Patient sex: F
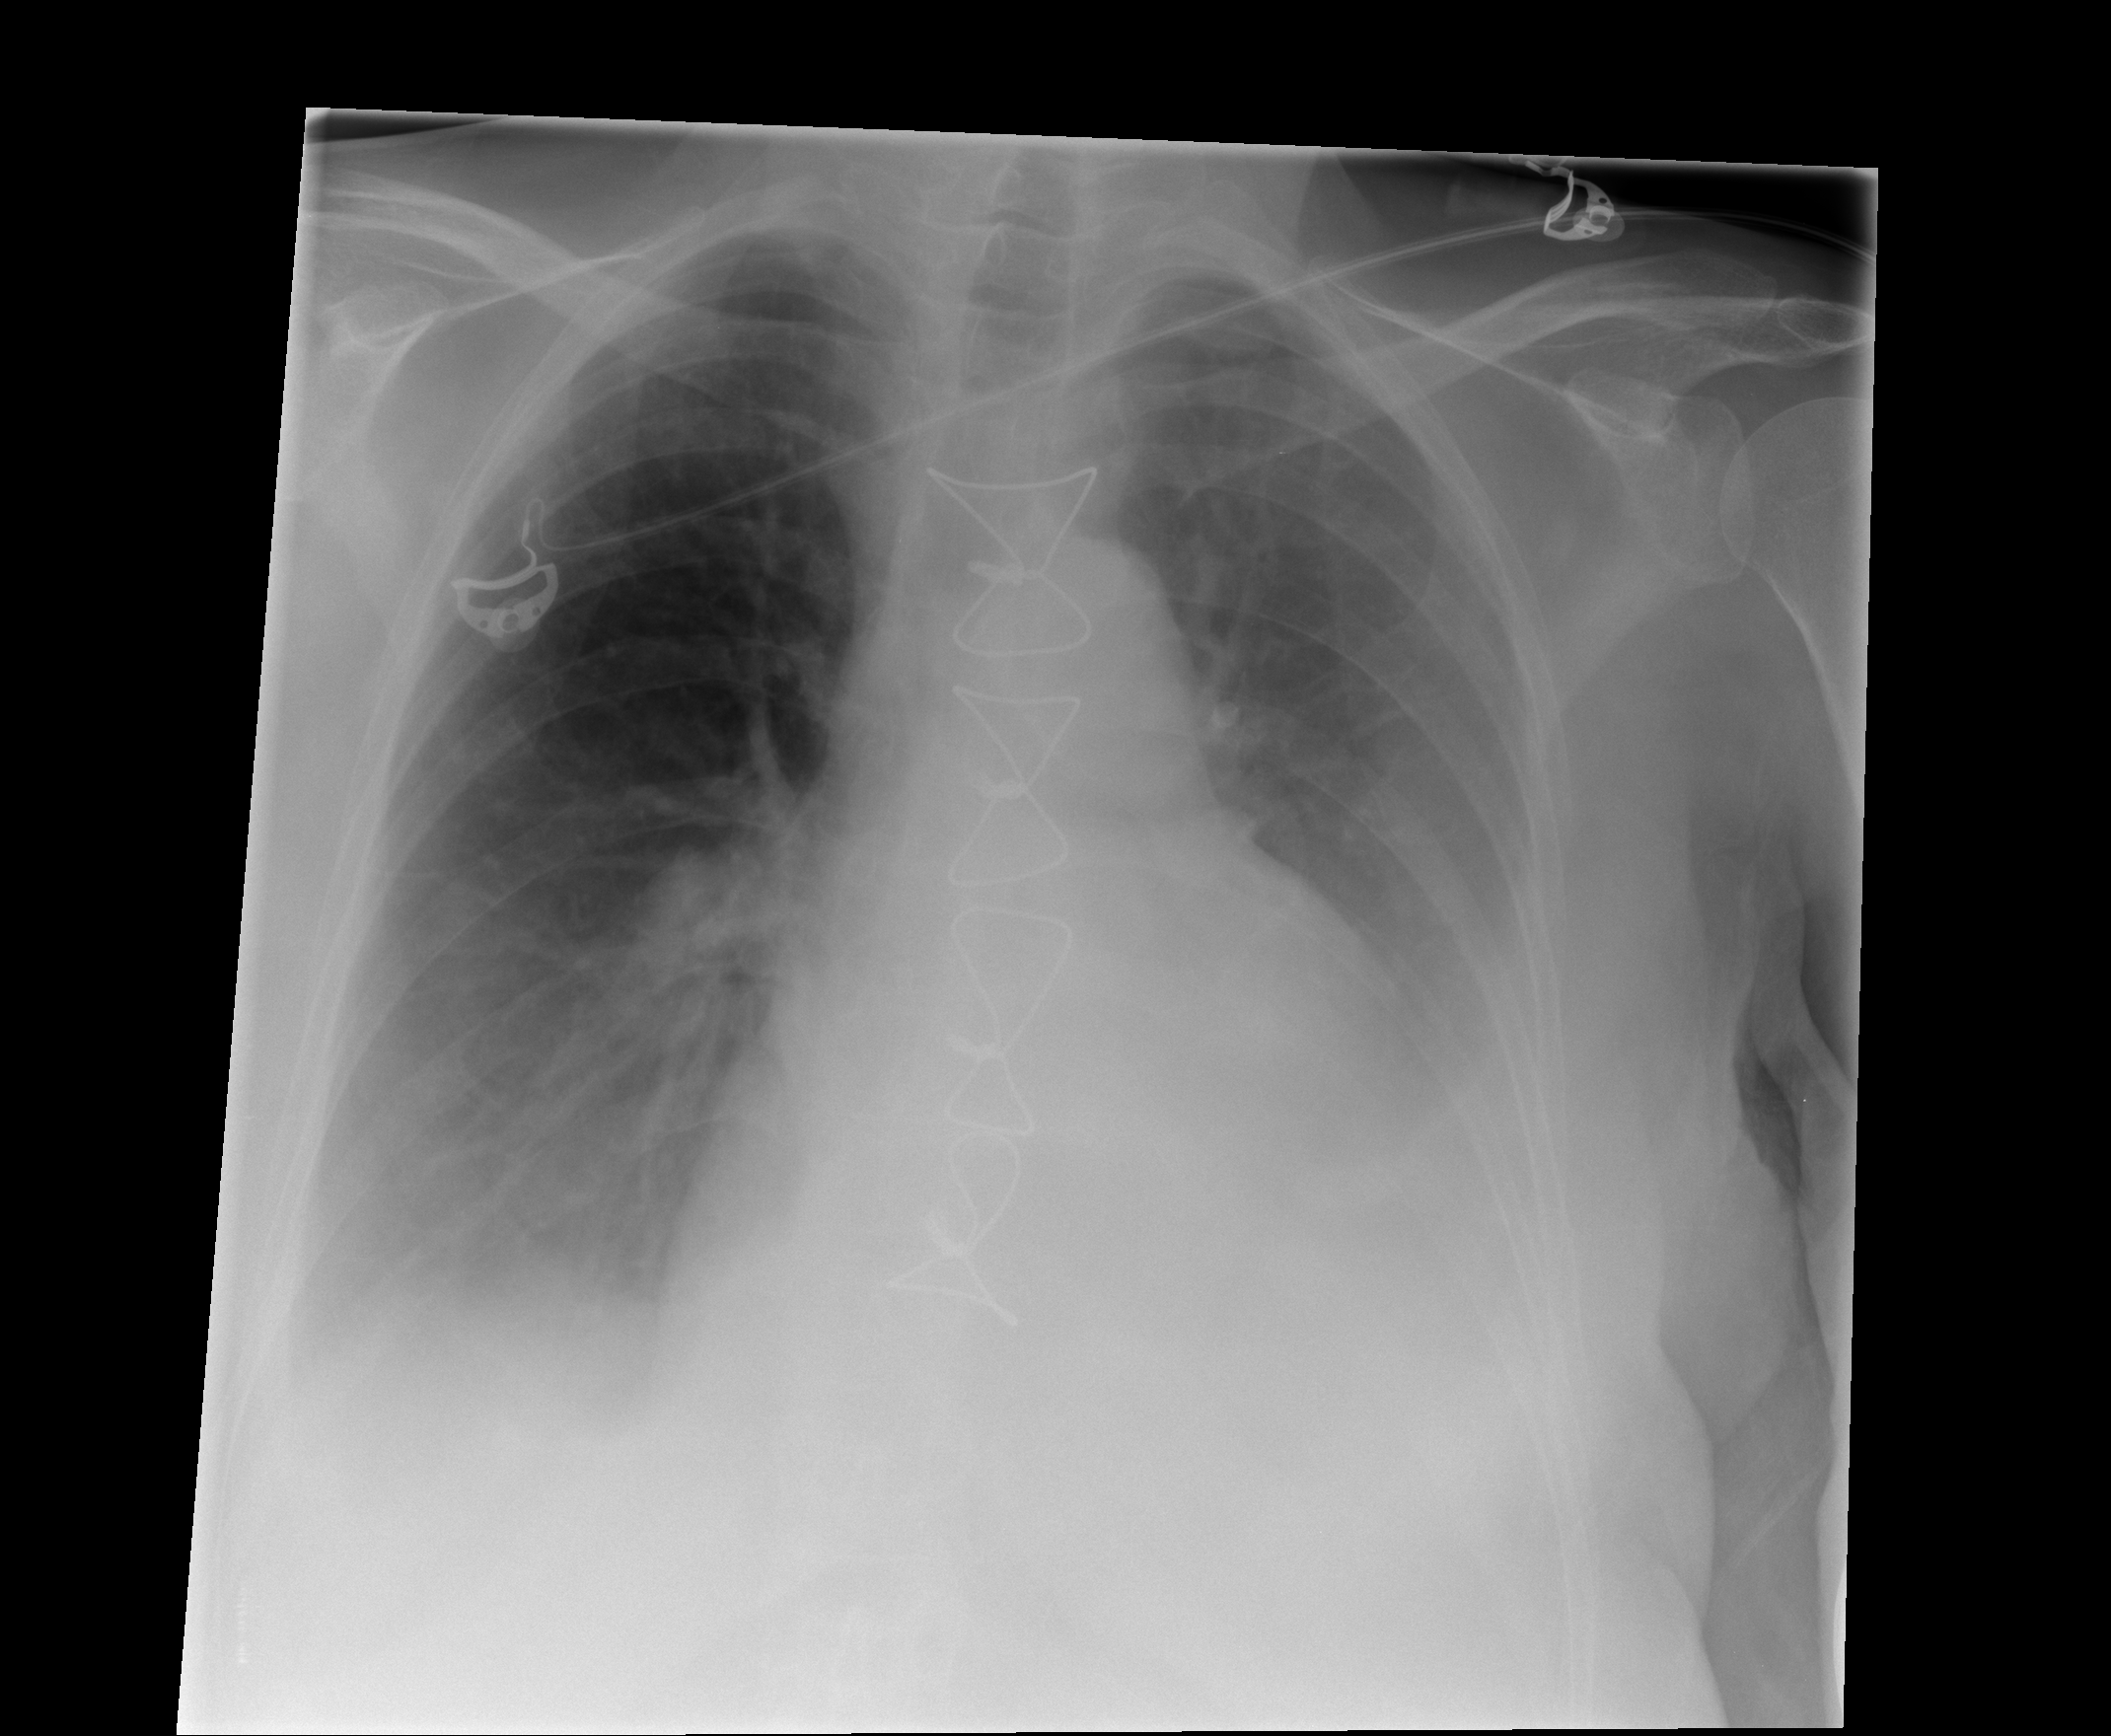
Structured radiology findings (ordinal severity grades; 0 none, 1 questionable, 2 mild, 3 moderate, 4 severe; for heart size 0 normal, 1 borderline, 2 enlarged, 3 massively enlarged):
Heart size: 2
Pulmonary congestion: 0
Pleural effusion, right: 2
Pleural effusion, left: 3
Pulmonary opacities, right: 0
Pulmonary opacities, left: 0
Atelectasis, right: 2
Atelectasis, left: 2